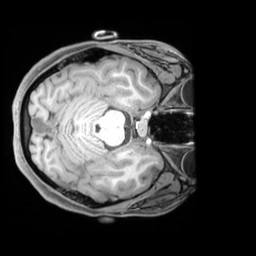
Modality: T1w
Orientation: axial
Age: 19
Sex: female
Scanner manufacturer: siemens
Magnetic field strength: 3 T
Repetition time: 1.97 s
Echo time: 0.00206 s